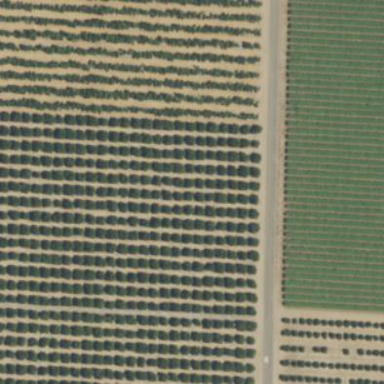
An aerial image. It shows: Orange orchard with rows of vibrant orange trees.